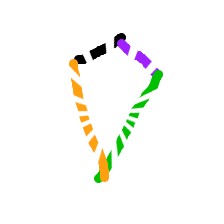
Shape: kite